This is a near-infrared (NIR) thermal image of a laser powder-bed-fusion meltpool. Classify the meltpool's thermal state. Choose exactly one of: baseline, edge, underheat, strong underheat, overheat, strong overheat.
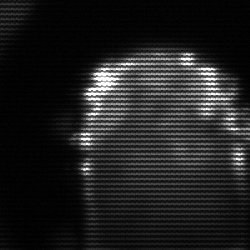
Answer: baseline